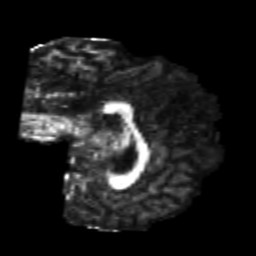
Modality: FA
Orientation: sagittal
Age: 24
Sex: female
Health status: healthy
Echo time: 0.074 s